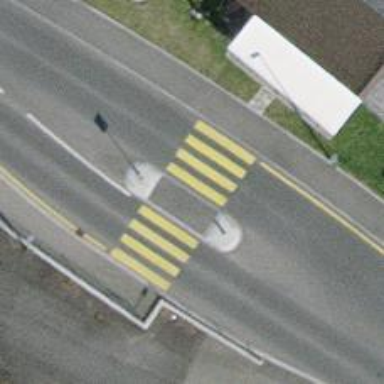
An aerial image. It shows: Kerb serving as barrier.